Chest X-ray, AP view. Patient: 52 years old, sex M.
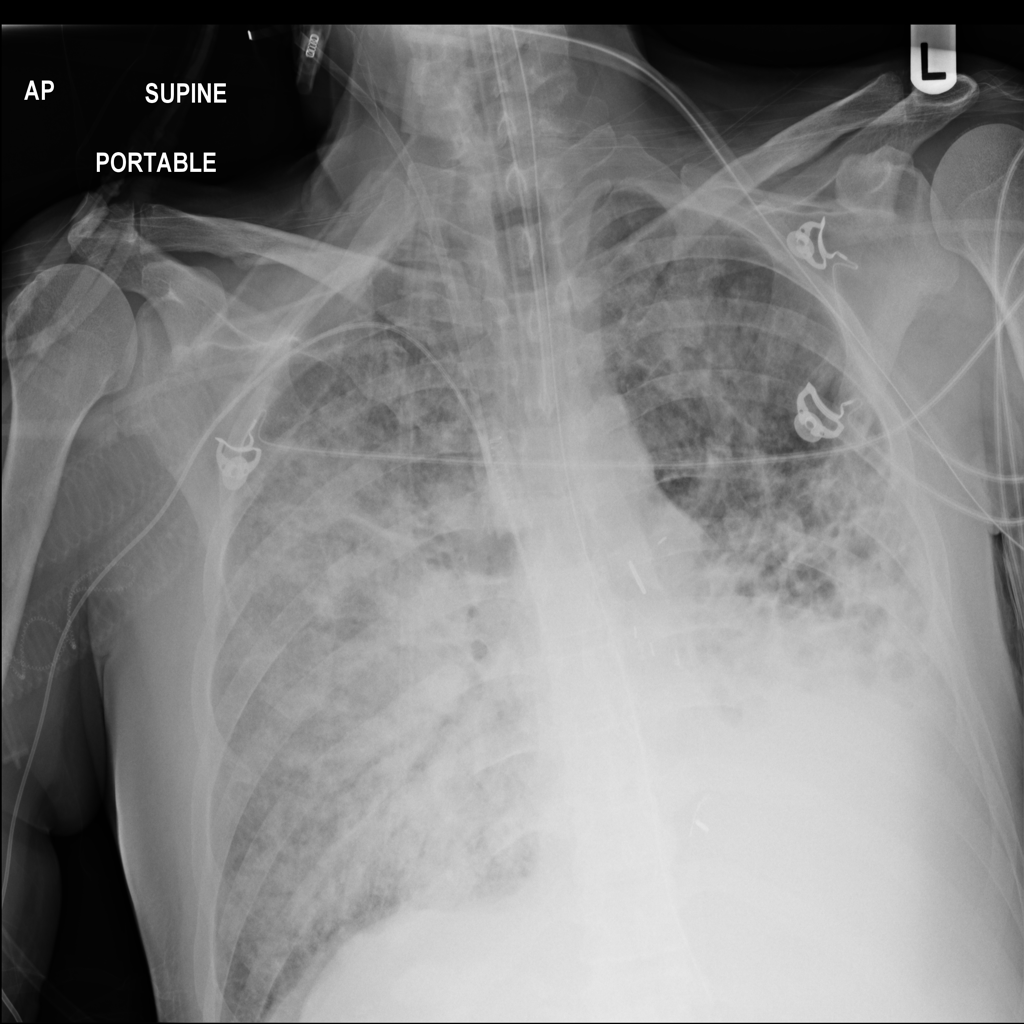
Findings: No Finding